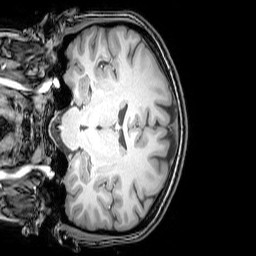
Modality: T1w
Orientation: coronal
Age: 24
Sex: female
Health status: healthy
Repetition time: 0.081 s
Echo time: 0.037 s